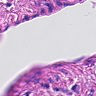
Metastatic tissue present: yes